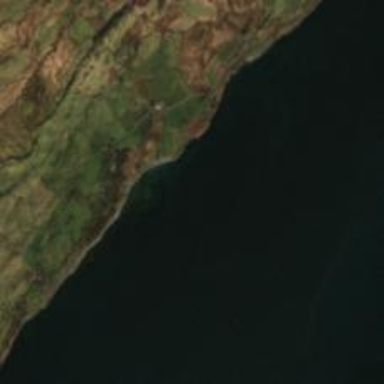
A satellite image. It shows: Picturesque coastline scene.